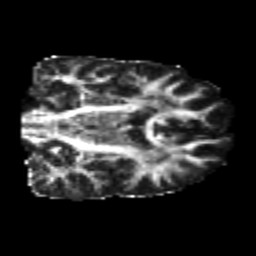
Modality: FA
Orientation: coronal
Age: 24
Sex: male
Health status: healthy
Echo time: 0.074 s